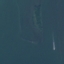
Land use / land cover: SeaLake